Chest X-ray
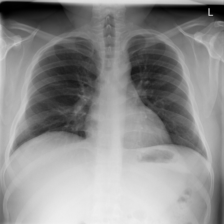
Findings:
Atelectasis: negative
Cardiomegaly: negative
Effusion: negative
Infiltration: negative
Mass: negative
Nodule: negative
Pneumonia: negative
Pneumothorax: negative
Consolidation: negative
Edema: negative
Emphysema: negative
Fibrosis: negative
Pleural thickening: negative
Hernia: negative